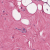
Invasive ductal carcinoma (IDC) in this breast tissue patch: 0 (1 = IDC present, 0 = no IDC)